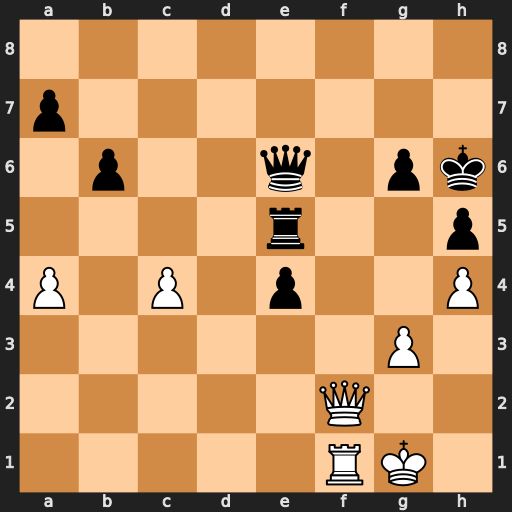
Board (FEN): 8/p7/1p2q1pk/4r2p/P1P1p2P/6P1/5Q2/5RK1
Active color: w
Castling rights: -
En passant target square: -
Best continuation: Qf8+ Kh7 Rf7+ Qxf7 Qxf7+